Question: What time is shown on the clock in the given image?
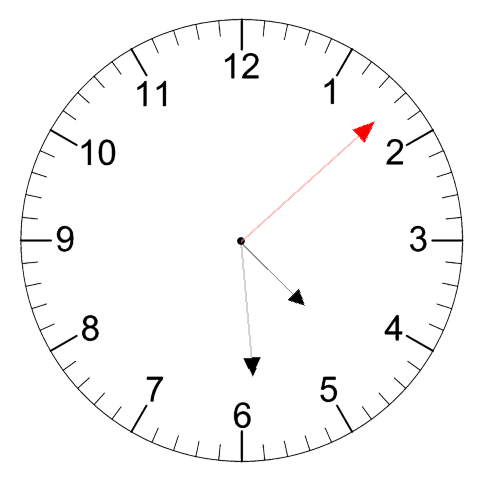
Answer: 04:29:08